Question: I have an old phone gap application (< = 1.9) and never ran phonegap application before in this machine and I am new in phonegap coding. I downloaded command line tool dmg for xcode from apple developer web site. I downloaded <URL>. But I am not able to run existing phonegap application as 'cordova.framework' is missing. After executing 'cordova -v' in terminal, I get this version number '3.5.0-0.2.6'
How do I add Cordova.framework? I have attached the screenshot below.

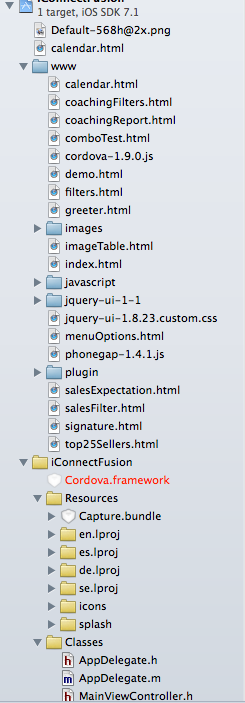
Answer: With the help of Paulo's answer in <URL> I was able to solve my problem. Below is the solution.
The solution was to add the Cordovalib.xcodeproj to the target project, once done, click on your_project.xcodeproj - you will need to look in the Target Settings, under the Build Phases Tab, make sure that Cordovalib is added in Target Dependencies.
Once done it should allow the statement: #import to work.